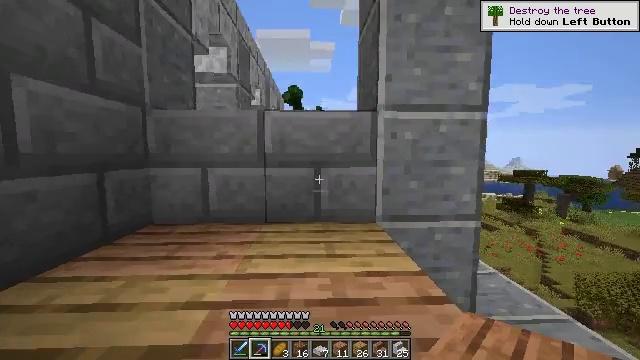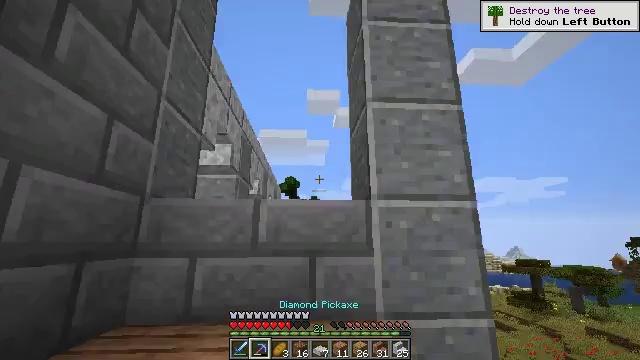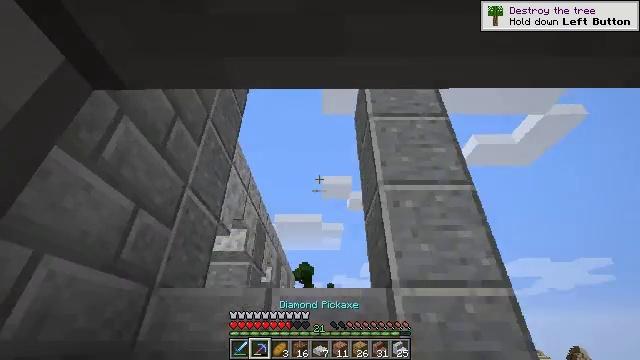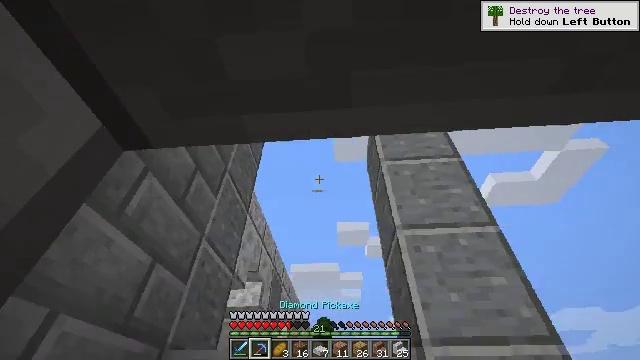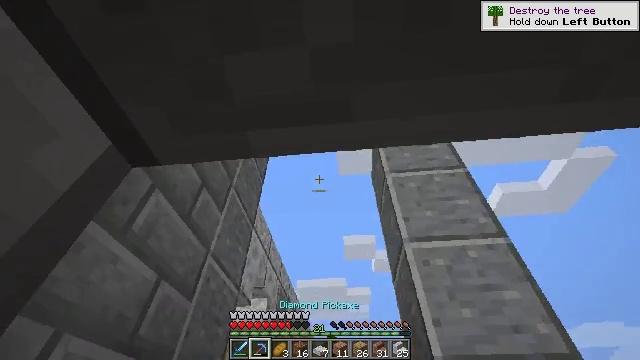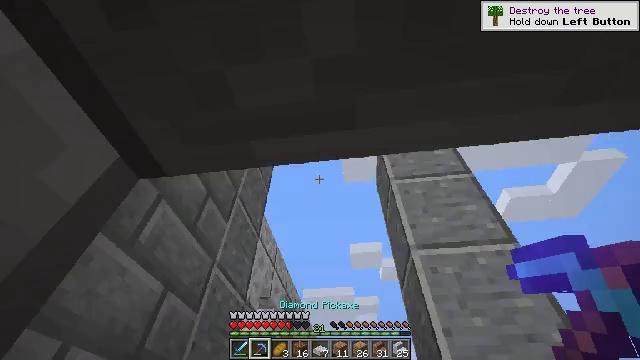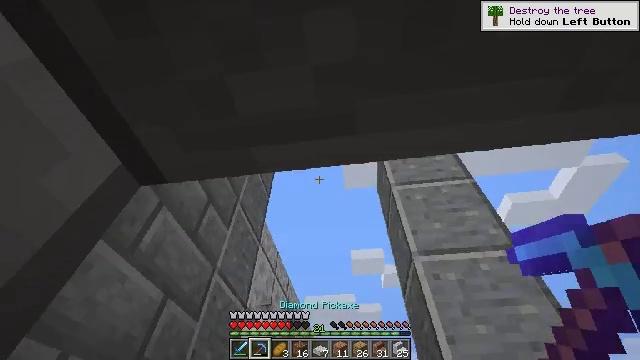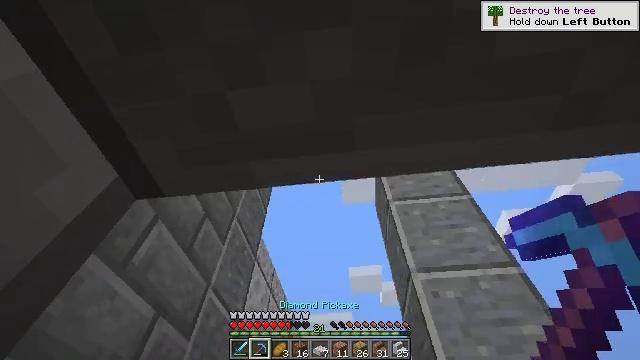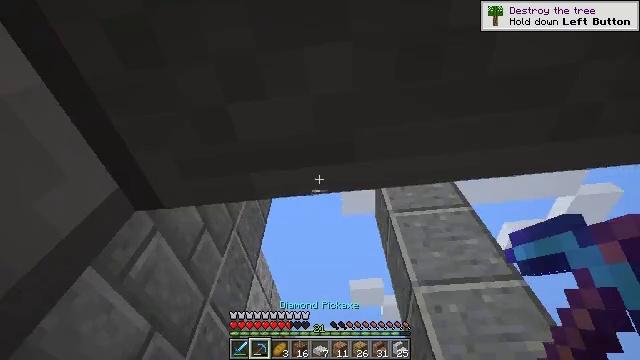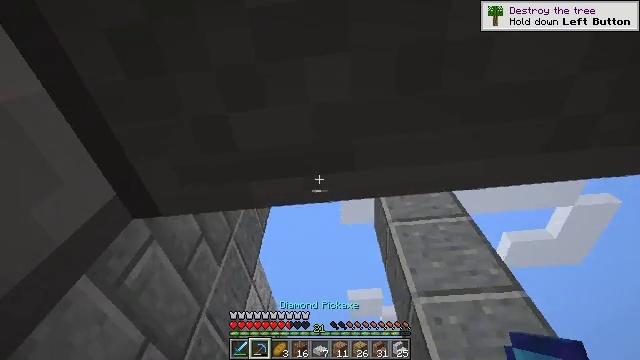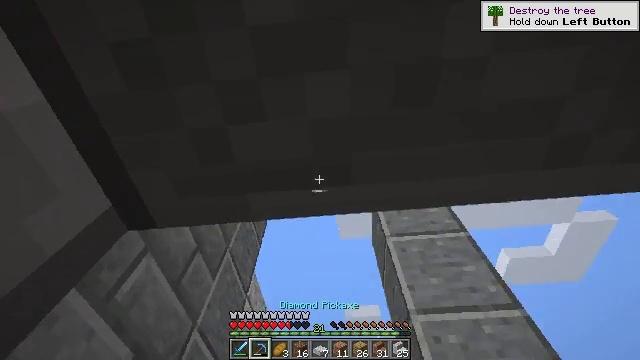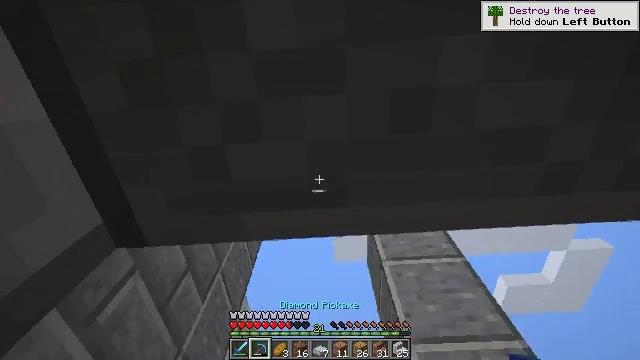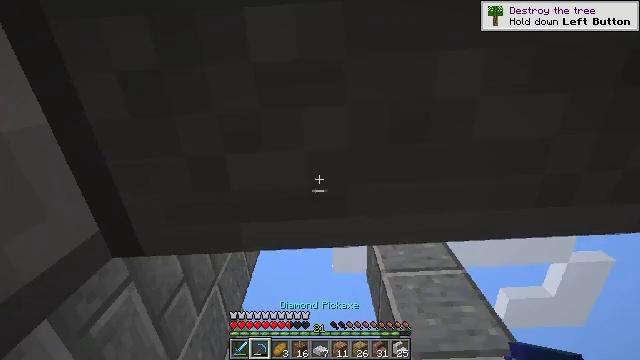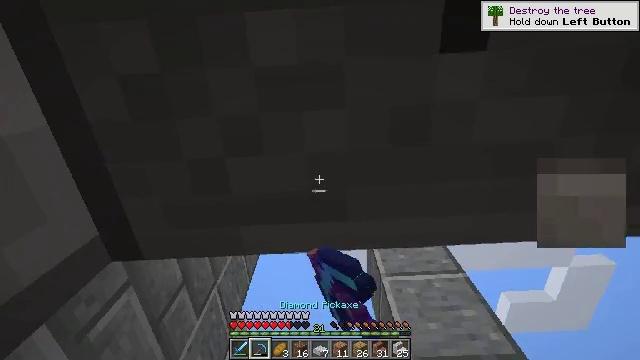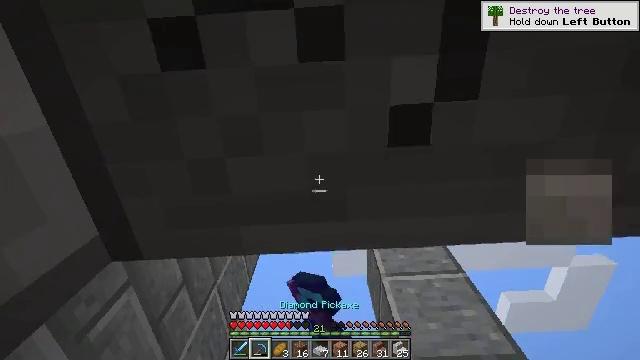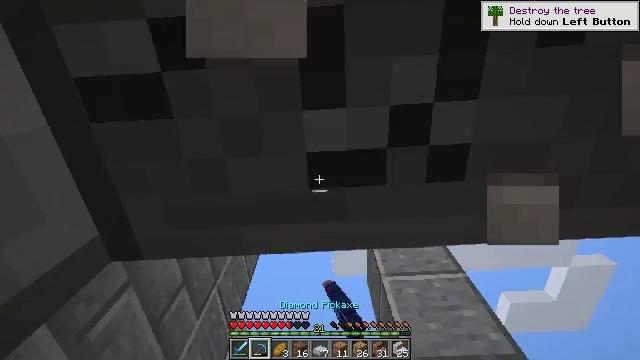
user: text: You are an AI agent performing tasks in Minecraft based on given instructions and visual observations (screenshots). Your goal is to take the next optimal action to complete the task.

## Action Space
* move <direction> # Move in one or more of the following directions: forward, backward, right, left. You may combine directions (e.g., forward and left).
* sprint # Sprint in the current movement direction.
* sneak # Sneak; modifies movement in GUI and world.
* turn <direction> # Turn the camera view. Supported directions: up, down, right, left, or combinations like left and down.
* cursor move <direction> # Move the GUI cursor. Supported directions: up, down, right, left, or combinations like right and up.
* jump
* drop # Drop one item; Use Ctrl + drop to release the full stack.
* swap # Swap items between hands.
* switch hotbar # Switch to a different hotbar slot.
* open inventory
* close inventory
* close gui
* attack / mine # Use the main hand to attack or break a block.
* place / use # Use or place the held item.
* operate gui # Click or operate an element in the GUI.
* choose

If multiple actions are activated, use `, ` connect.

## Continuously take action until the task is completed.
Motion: motion action
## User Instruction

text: Break the stone bricks to collect them.
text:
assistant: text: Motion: turn right and up, switch to hotbar 2
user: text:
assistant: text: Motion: turn left and up, switch to hotbar 2
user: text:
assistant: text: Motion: turn left and up, switch to hotbar 2
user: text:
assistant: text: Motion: turn left and up
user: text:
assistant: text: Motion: turn left and up
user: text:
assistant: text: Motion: turn up
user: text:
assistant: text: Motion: turn up
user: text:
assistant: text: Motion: turn up
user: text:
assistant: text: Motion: turn up
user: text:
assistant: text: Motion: turn up
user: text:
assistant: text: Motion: turn right and up
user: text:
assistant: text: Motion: turn up, attack / mine
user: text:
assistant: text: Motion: attack / mine
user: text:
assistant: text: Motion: attack / mine
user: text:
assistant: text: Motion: attack / mine
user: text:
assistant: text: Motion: attack / mine
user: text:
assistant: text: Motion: attack / mine
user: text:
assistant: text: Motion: attack / mine
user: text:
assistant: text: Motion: attack / mine
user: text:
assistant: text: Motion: attack / mine
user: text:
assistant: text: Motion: attack / mine
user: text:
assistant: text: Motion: attack / mine